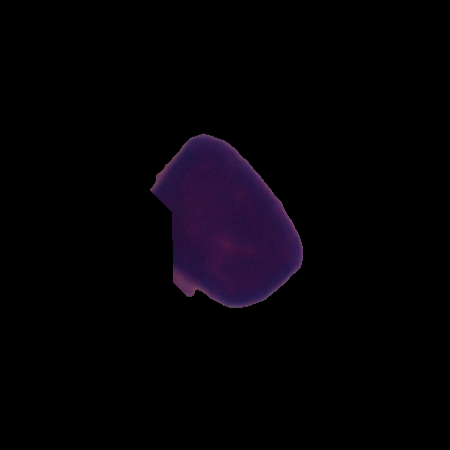
Label: healthy